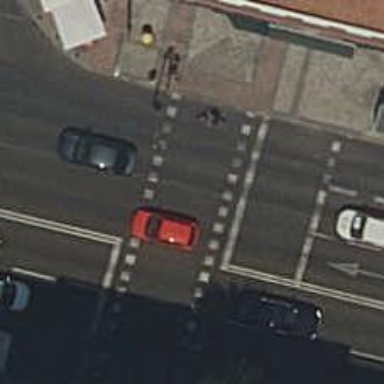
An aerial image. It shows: Traffic signals at road crossing.